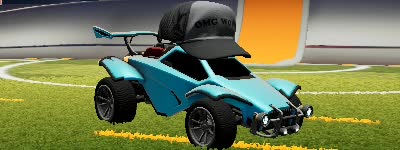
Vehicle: octane